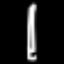
Label: pencil